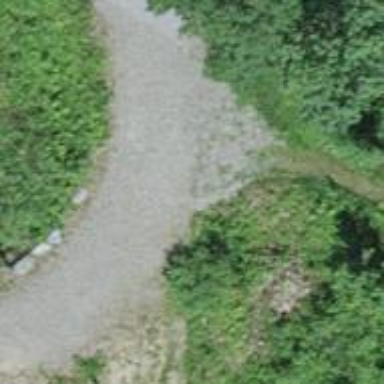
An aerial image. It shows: Asphalt path.